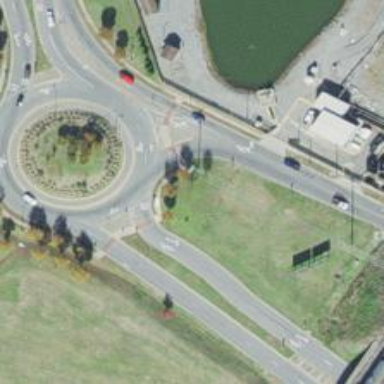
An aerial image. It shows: Secondary road with asphalt surface leading to roundabout.